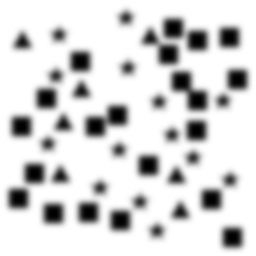
Squares: 21
Triangles: 7
Stars: 14
Total shapes: 42